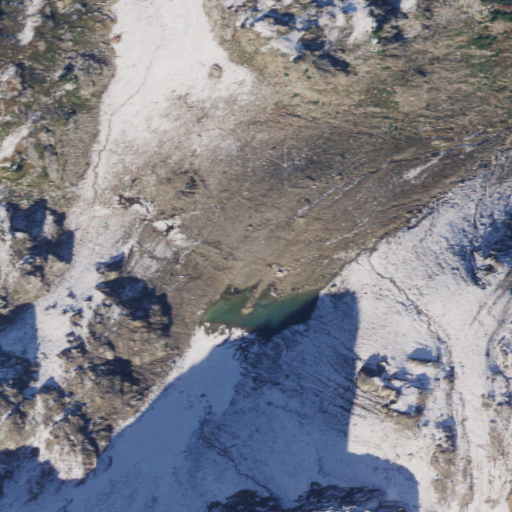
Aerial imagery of gap in Washington named Fire Creek Pass containing barren land, grassland, snow, and shrub